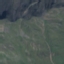
Label: HerbaceousVegetation